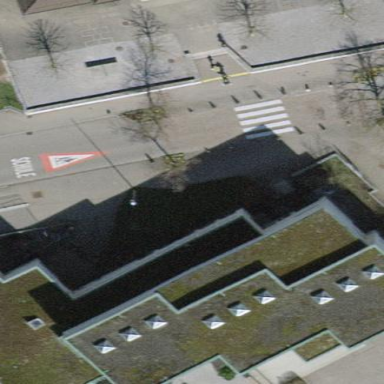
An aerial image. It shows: School building with flat roof.